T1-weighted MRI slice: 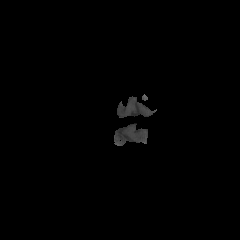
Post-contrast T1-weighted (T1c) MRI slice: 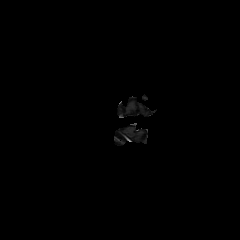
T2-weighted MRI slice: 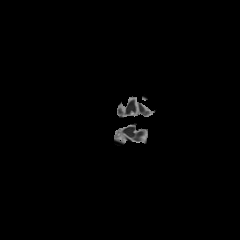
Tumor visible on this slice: no